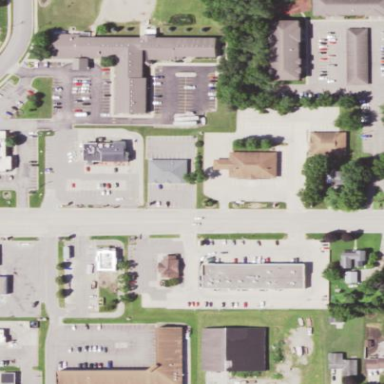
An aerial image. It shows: Retail area.